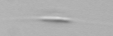
Label: Cylindrotheca_morphotype1